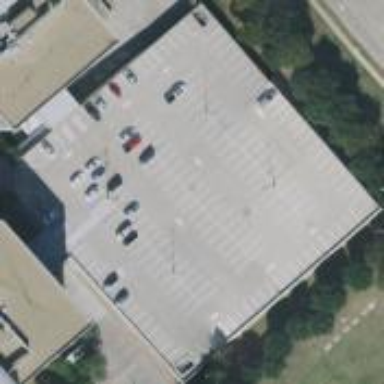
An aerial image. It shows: Multi-storey parking building.